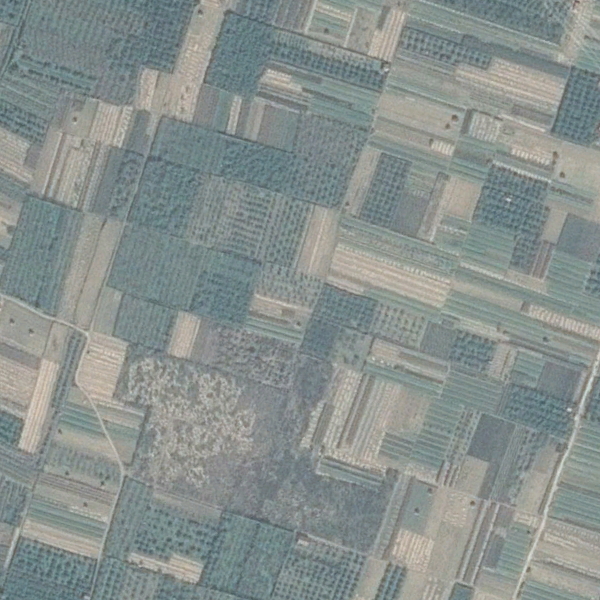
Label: Farmland